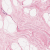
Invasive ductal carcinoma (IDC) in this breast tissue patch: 0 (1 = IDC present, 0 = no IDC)